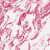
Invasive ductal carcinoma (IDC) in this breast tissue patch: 0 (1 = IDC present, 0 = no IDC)